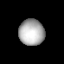
Tissue: lung
Cell type: Others
Senescence score: 0.6178
Nuclear area (px): 643
Mean DAPI intensity: 174.806